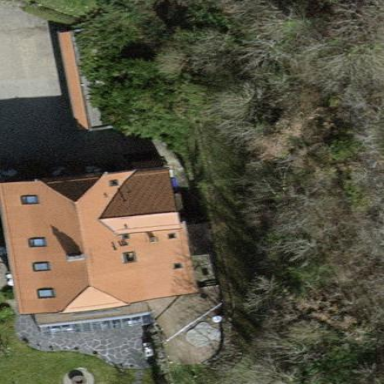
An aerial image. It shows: Simple and straightforward house.